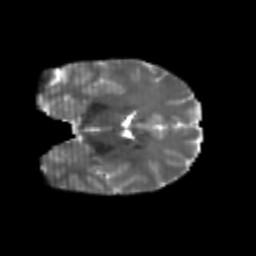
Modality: T2w
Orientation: coronal
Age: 24
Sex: male
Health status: healthy
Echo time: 0.074 s